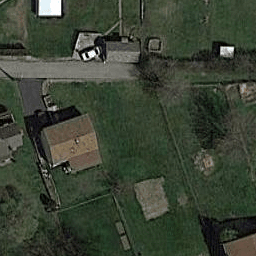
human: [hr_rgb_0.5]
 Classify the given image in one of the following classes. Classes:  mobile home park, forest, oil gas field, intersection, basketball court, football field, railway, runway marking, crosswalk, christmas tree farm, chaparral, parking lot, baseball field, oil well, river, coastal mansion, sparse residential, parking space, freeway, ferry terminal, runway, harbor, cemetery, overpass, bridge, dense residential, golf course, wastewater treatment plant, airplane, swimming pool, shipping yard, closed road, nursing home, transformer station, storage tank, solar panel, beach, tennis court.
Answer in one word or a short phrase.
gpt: sparse residential